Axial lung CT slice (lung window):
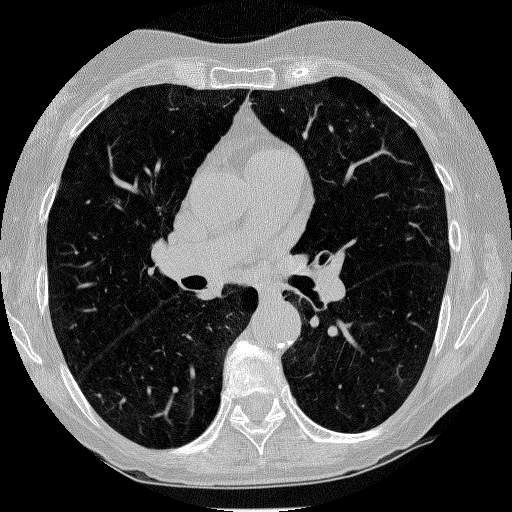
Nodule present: no